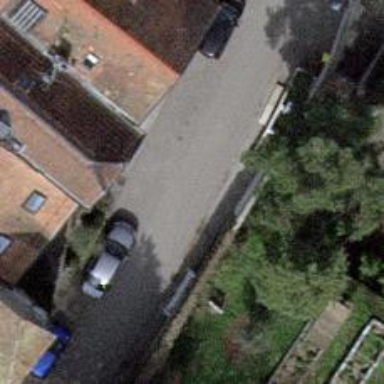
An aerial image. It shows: Residential road with opposite cycleway.